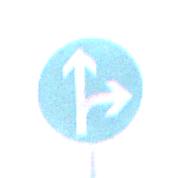
Verkehrszeichen: VorgeschriebeneFahrtrichtungGeradeausOderRechts
Umgebung: Outdoor, Nature
Tageszeit: Midday
Wetter: PartlyCloudy
Licht: Natural
Jahreszeit: NotSpecified
Kontrast: LowContrast